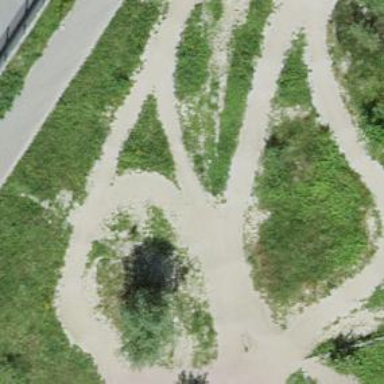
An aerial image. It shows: Pump track for cycling on earth surface.